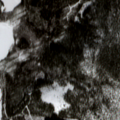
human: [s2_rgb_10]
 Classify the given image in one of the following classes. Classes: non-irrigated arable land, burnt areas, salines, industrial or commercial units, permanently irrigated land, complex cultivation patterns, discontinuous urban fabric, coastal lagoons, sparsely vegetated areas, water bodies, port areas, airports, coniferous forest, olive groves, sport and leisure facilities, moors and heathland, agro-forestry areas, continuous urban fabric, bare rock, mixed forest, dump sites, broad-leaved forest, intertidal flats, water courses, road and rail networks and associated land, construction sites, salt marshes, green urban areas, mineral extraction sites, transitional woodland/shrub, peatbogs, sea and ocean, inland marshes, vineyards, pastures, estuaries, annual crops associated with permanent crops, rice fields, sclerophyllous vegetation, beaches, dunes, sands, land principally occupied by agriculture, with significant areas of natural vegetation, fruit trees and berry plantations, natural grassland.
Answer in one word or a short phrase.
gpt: coniferous forest, mixed forest, transitional woodland/shrub, water bodies